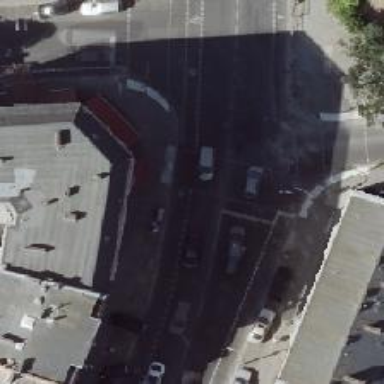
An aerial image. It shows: Road with traffic signals.